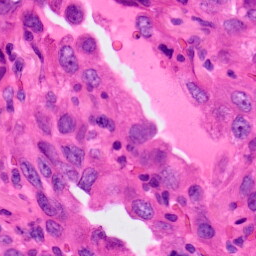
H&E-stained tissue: Lung